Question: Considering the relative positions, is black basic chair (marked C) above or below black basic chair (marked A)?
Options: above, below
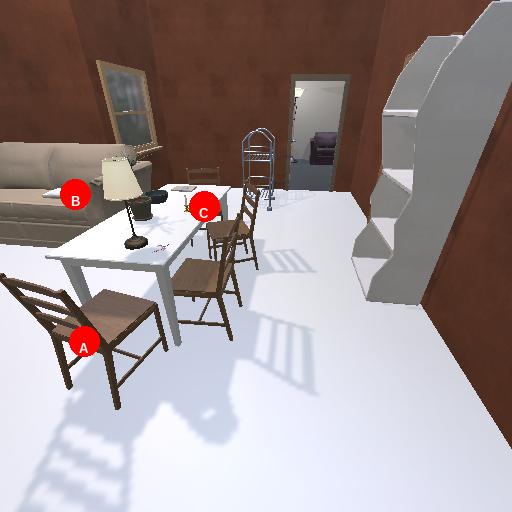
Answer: above